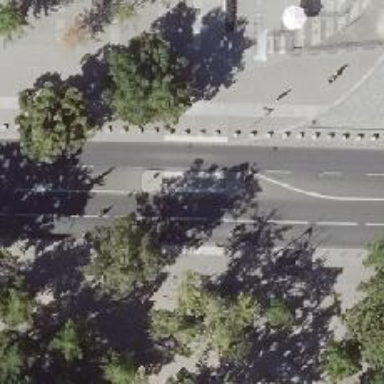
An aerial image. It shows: Tertiary road with asphalt surface. There are separate sidewalks on both sides and bus lane shared with cyclists on the right.